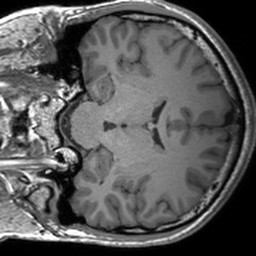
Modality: T1w
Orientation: coronal
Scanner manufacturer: siemens
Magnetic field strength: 3 T
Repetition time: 1.54 s
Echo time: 0.00234 s